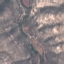
Land use / land cover class: HerbaceousVegetation